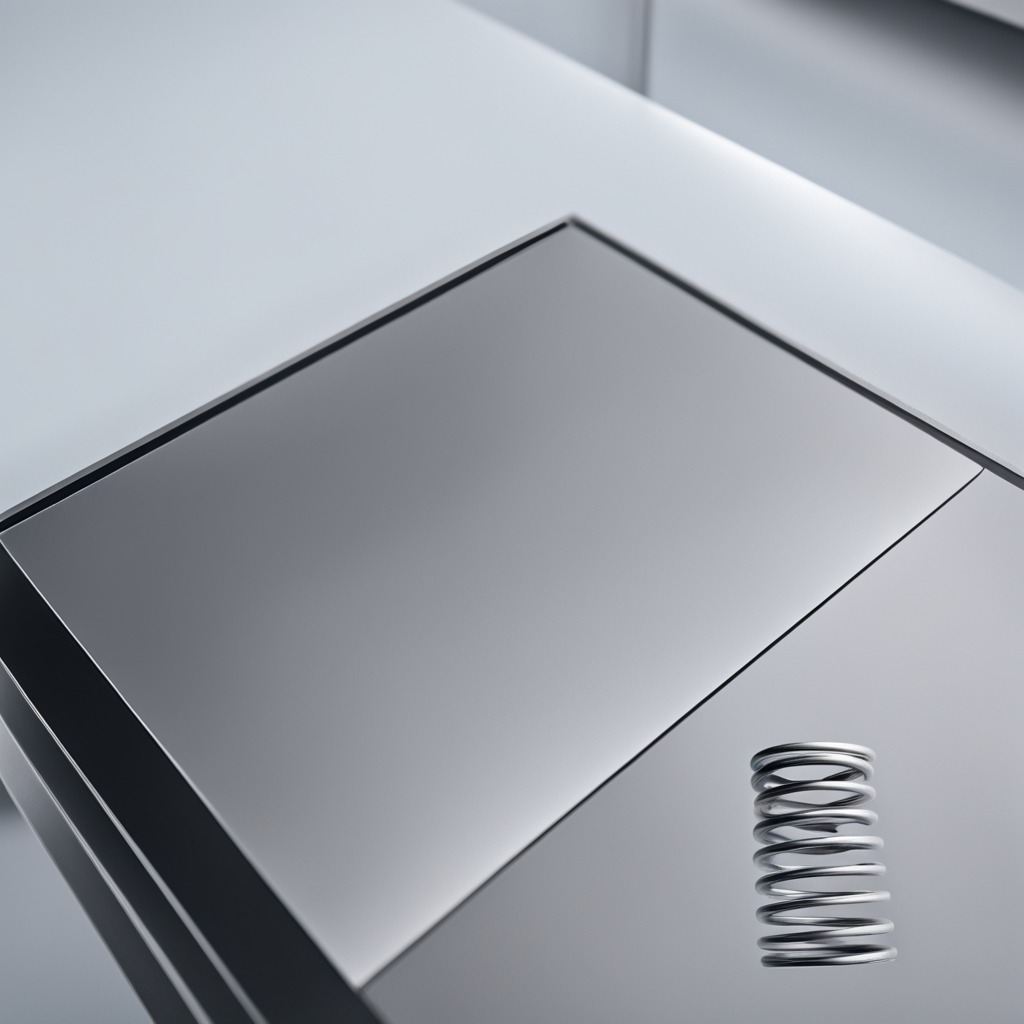
A coiled metal spring is lying on the stainless steel table.